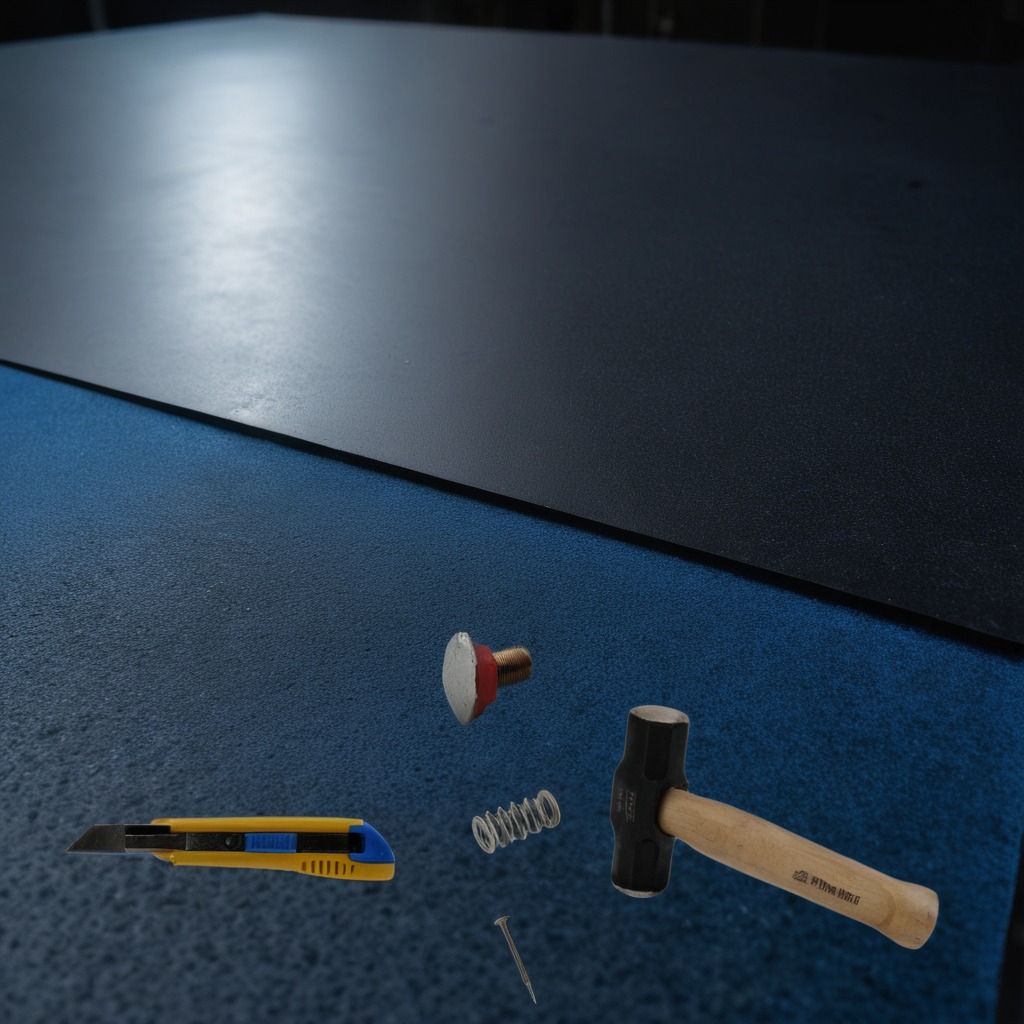
A utility knife, a metal machine screw, an iron nail, a hammer, and a coiled metal spring are lying on the granite tabletop.